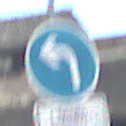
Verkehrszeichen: VorgeschriebeneFahrtrichtungLinks
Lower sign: BesondereFahrzeugeUndTransportgueter2
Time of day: MorningAfternoon
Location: Outdoor (Suburban)
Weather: PartlyCloudy
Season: NotSpecified
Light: Natural